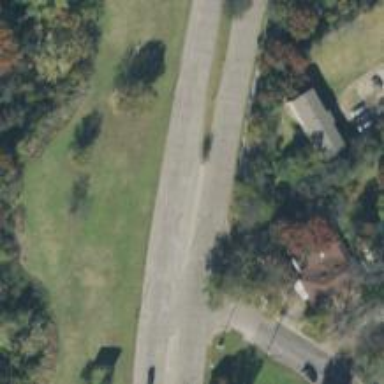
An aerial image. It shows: Secondary road.